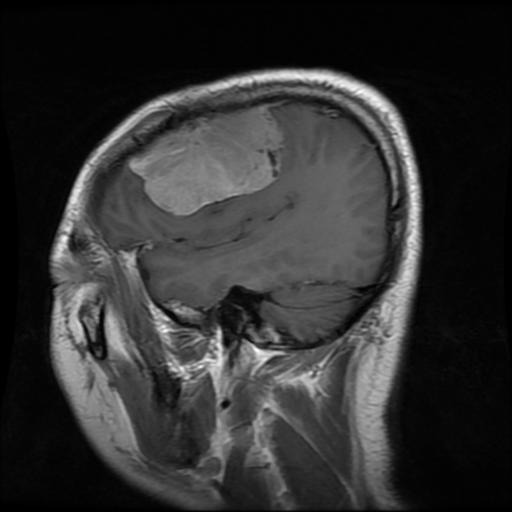
Label: meningioma